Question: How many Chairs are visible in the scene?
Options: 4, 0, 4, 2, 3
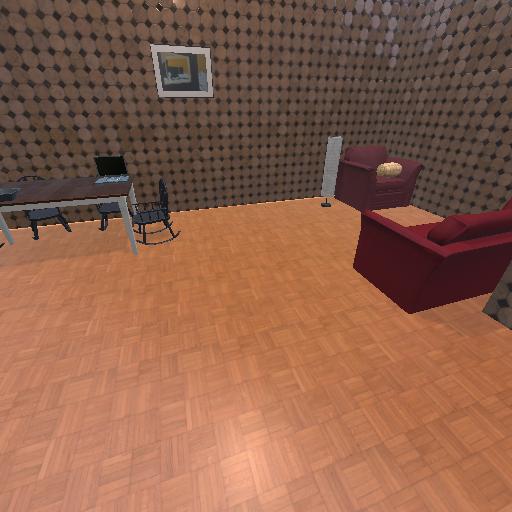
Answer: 4